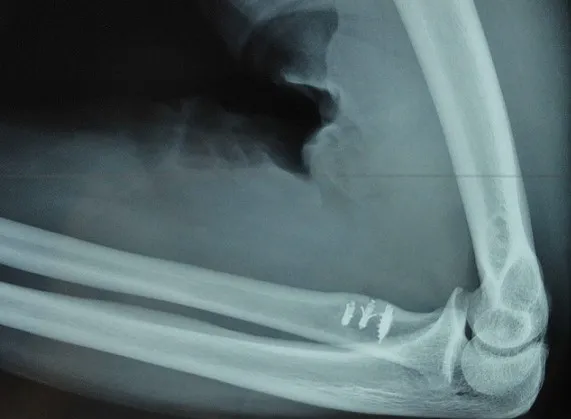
Lateral radiograph of the elbow showing trans-osseous anchors position.
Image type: radiology (x_ray)